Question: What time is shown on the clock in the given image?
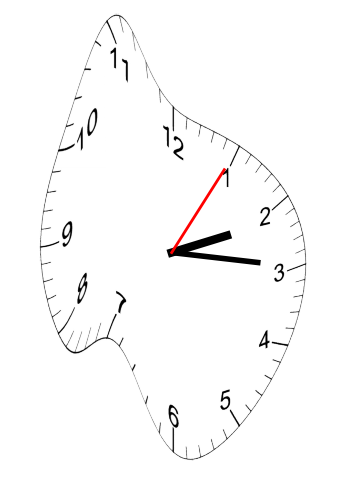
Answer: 02:15:05